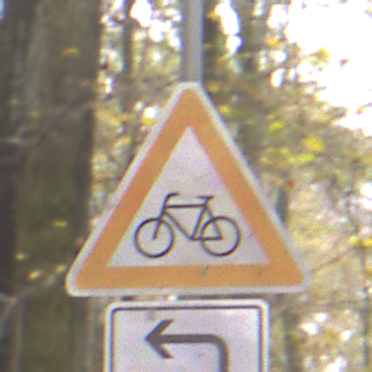
Verkehrszeichen: RadverkehrRechts
Zusatzzeichen unten: RichtungsangabeDurchPfeile2
Umgebung: Outdoor, Nature
Tageszeit: MorningAfternoon
Wetter: Overcast
Licht: Natural
Jahreszeit: Autumn
Kontrast: LowContrast